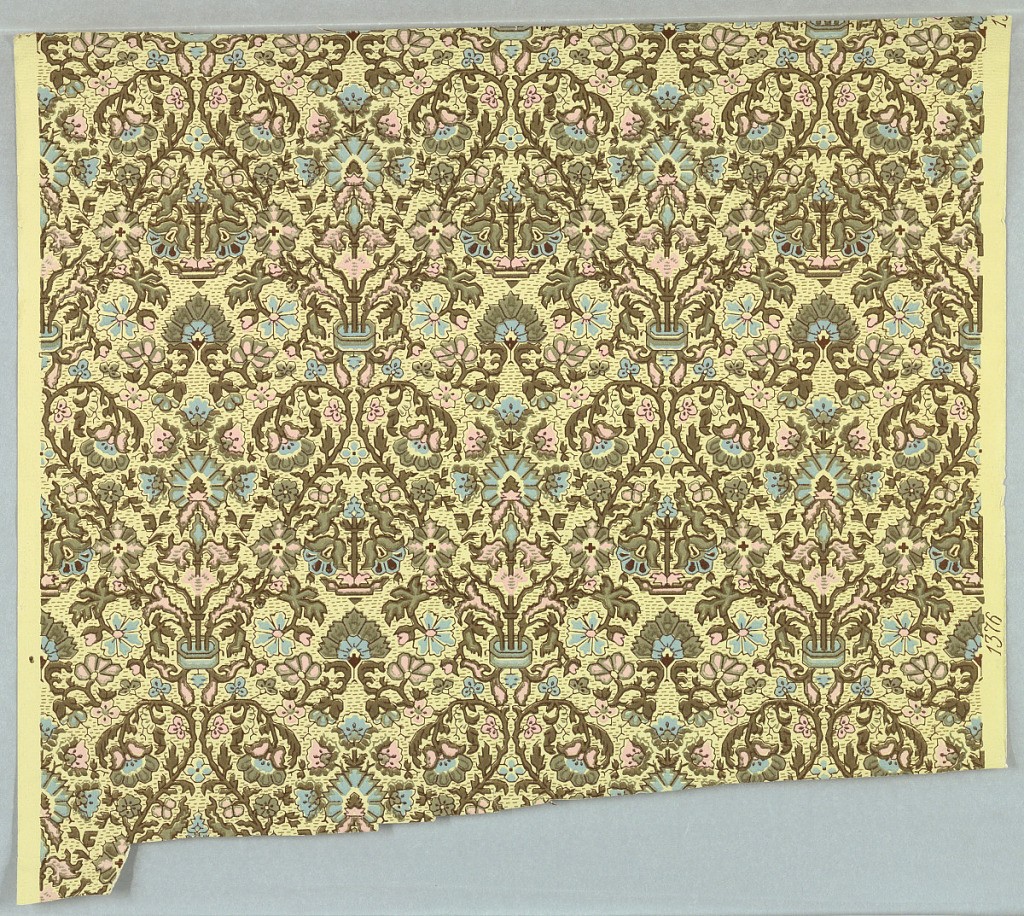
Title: Sidewall
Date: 1875–90
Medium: Machine-printed
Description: Very stylized floral and foliate design. Printed in olive green, light pink and light blue. Entire design has fine black outline. Printed on light olive green textured ground.